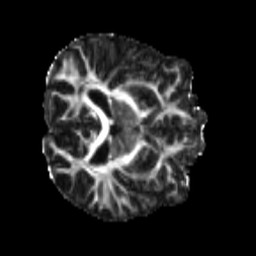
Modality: FA
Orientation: axial
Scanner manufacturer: siemens
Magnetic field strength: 3 T
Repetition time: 4 s
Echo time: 0.0594 s